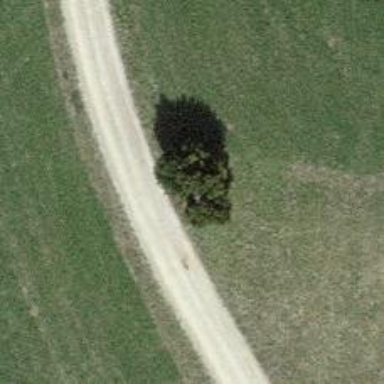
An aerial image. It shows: Historic wayside cross.